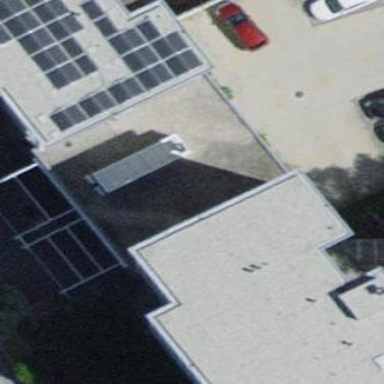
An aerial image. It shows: Hospital building.